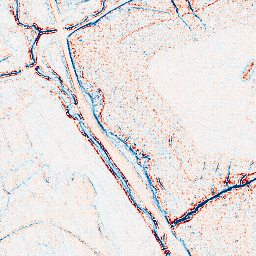
Category: edge_preserving
Decomposition family: bilateral
Decomposition parameters: d: 5
sigma_color: 50
sigma_space: 50
Upsampling method: sinc_blackman
Upsampling parameters: scale: 4
kernel_size: 8
Upsampling scale: 4